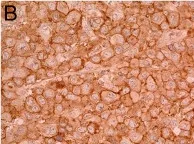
Histological examination of the tumor. Immunohistochemical examination revealed that the atypical cells were positive for CD30.
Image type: pathology (immunostaining)